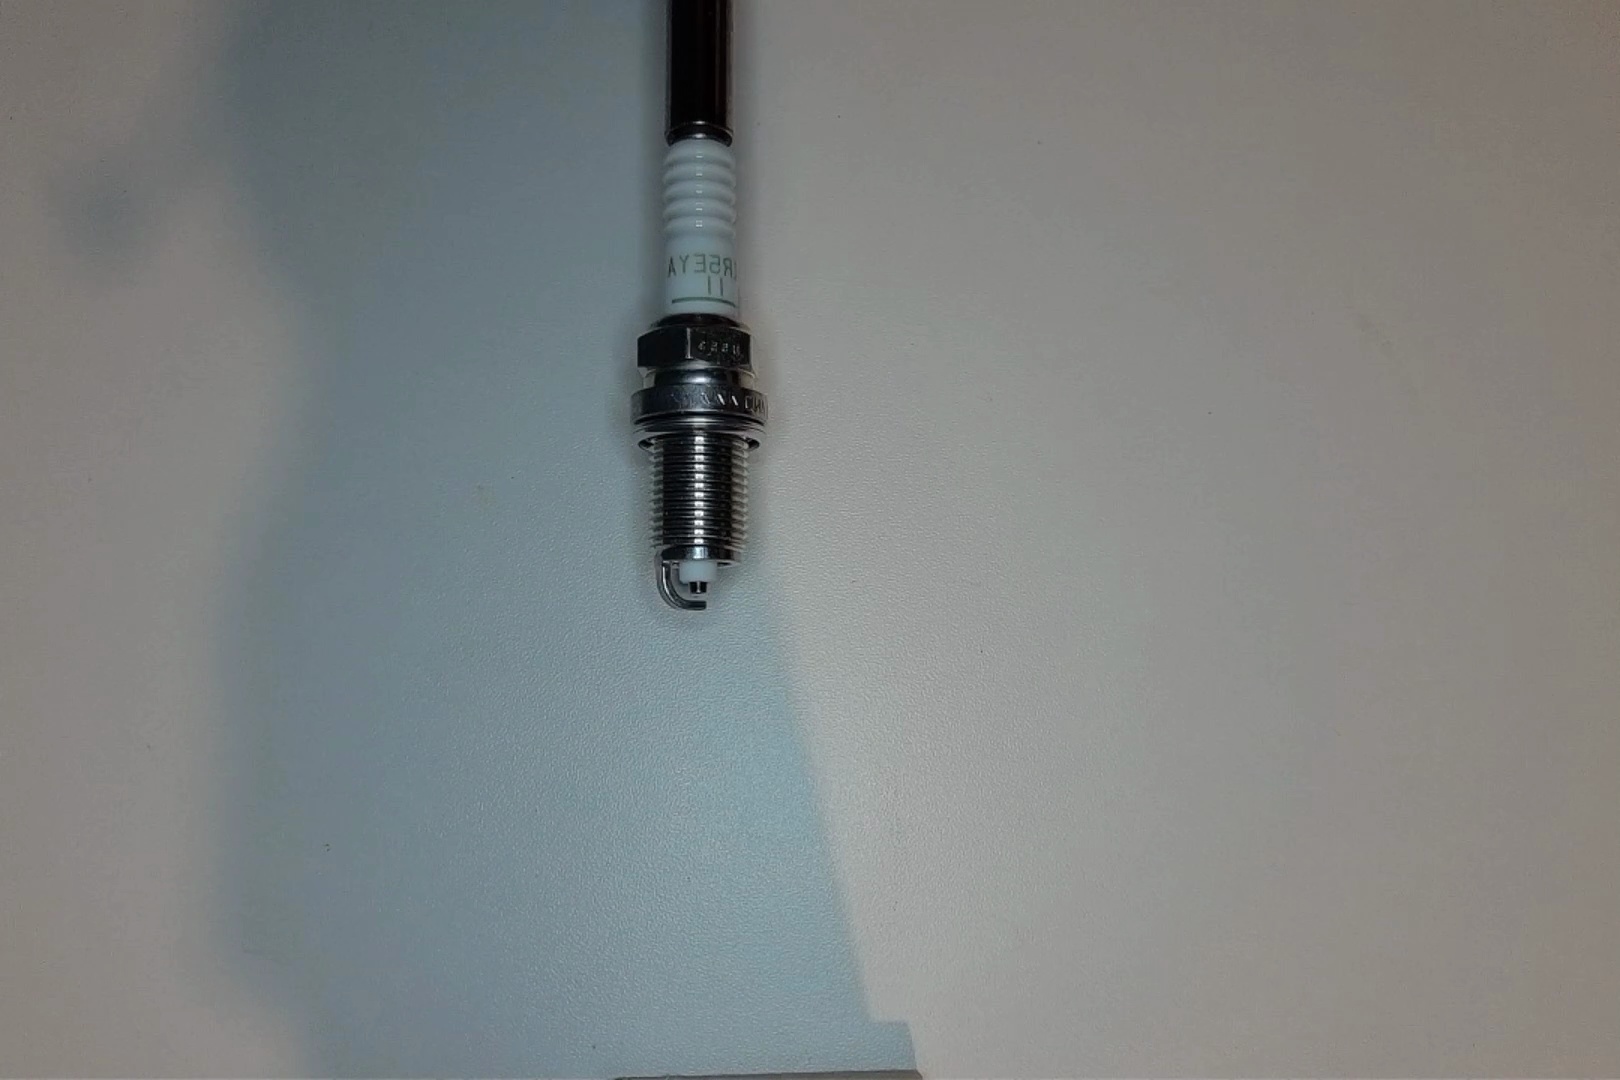
Label: normal